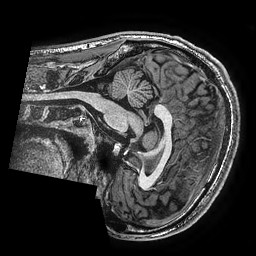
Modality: T1w
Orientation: sagittal
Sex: male
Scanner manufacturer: ge
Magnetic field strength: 3 T
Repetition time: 0.0077 s
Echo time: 0.003436 s